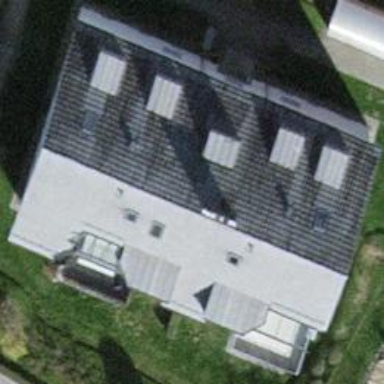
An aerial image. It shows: Building with tiled roof.